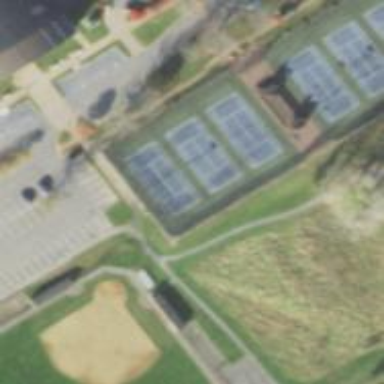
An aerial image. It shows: Tennis court on the leisure land pitch.